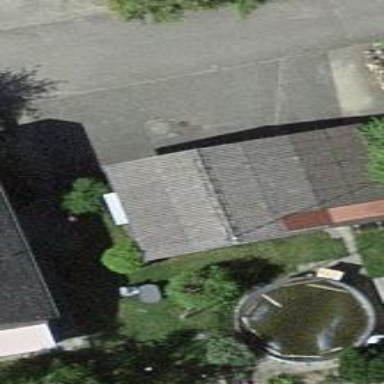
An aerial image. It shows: Garage building.